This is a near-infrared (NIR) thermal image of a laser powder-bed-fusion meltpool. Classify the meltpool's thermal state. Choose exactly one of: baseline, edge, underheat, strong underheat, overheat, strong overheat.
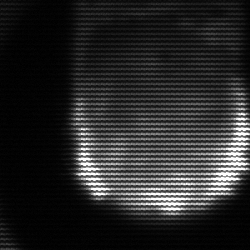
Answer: edge